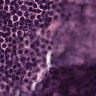
Metastatic tissue present: no